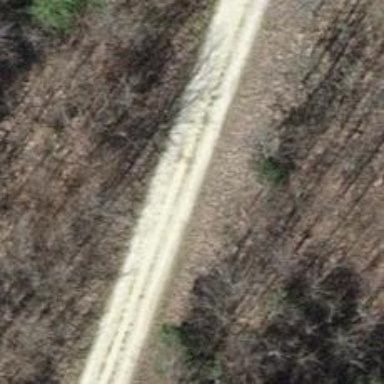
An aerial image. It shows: Gravel track with grade2 tracktype.